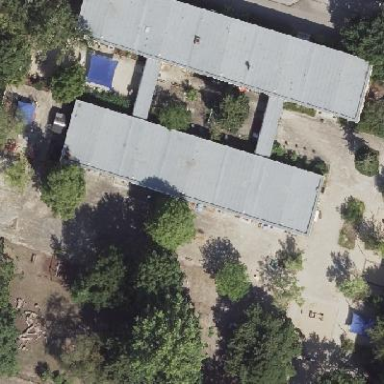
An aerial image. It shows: Kindergarten.